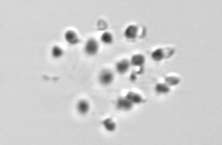
Label: Parvicorbicula_socialis